Математический маятник, в котором нить заменена жестким невесомым стержнем, совершает свободные колебания малой амплитуды.
На сколько процентов, самое большее, можно изменить период колебаний, если превратить математический маятник в разновидность физического, закрепив в определенной точке стержня груз той же массы, что и на конце?
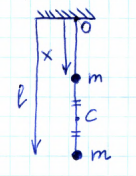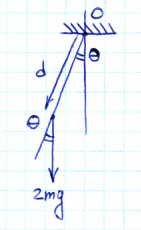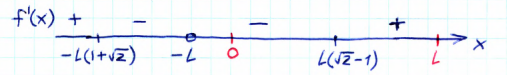
Решение: Момент инерции маятника относительно точки $O: I=mx^2+mL^2$.Расстояние от точки $ O$ до центра масс маятника $C$: $d=\frac{x+L}{2}$.  Уравнение движения маятника: $$2mgd\Theta=I\Theta~~(\Theta\ll1).$$Это уравнение малых колебаний с периодом $$T=2\pi\left(\frac{2mgd}{I}\right)^{-1/2}=2\pi\sqrt{\frac{(x^2+L^2)m}{2mg\left(\frac{x+L}{2}\right)}}=2\pi\sqrt{\frac{x^2+L^2}{g(x+L)}}.$$Итого $T(x)=2\pi\sqrt{\frac{x^2+L^2}{g(x+L)}}.$Период колебаний исходного маятника равен $T_0=2\pi\sqrt{\frac Lg}$.Итак, $T(x)=T_0\sqrt{\frac{x^2+L^2}{(x+L)L}}.$Рассмотрим функцию $$f(x)=\frac{x^2+l^2}{L(x+L)}.$$$$f'(x)=\frac{2xL(x+L)-(x^2+L^2)L}{L^2(x+L)^2}= \frac{x^2+2xL-L^2}{L(x+L)^2} \\f'(x)=0\iff x=l(\pm\sqrt2-1).$$  $f(x)$ имеет локальные максимумы на $[0;L]$ при $x=0$ и $x=L$ и равна $1$ в этих точках и имеет локальный минимум при $x=(\sqrt2-1)L.$$f_{min}=2(\sqrt2-1).$$T_{max}=T_0$$T_{min}=\sqrt{2(\sqrt2-1)}=0.91~T_0$
Ответ: Период колебаний маятника можно уменьшить не более чем на $9\%$.
Темы:
T, Механика, Динамика, Физмаятник, Частота колебаний, Колебания, Всероссийские